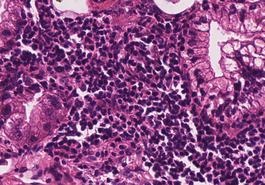
Tumor epithelial tissue: yes
Tumor-associated stroma tissue: yes
Normal tissue: no